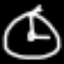
Label: clock